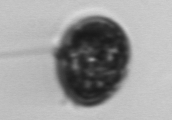
Label: Dinophyceae